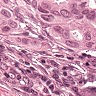
Metastatic tissue present: yes